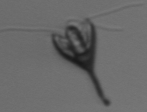
Label: Pyramimonas_longicauda